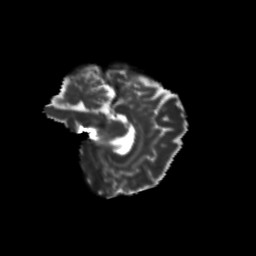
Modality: T2w
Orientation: sagittal
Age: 32
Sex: female
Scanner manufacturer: siemens
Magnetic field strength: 3 T
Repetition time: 8.6 s
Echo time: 0.095 s